Interaction volume radius: 10 \u00c5
Interaction volume height: 25 \u00c5
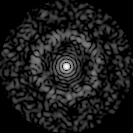
Disorder parameter: 0.8388